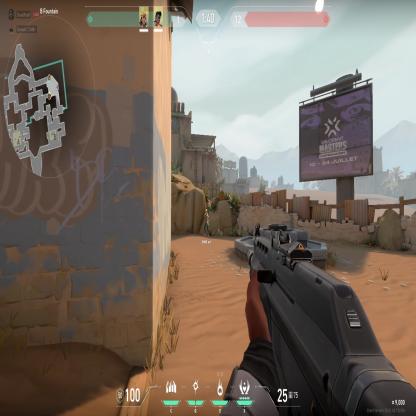
Label: teammate